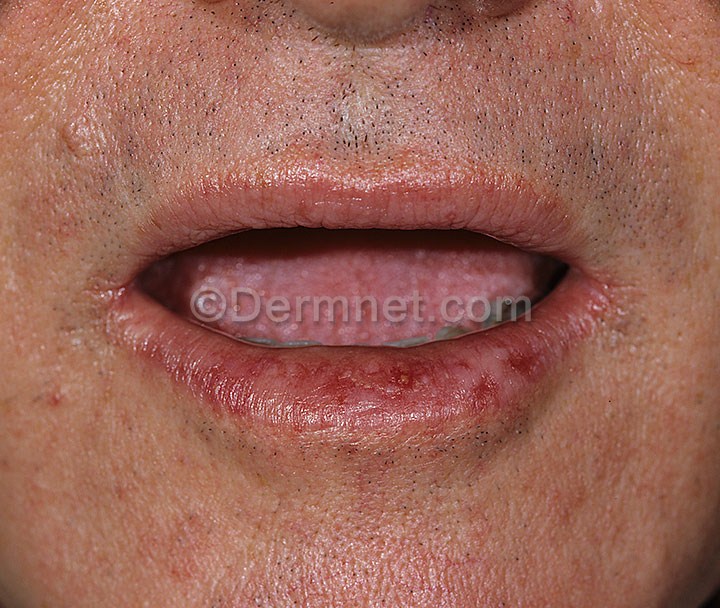
Disease: Actinic Keratosis Basal Cell Carcinoma and other Malignant Lesions